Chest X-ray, AP view. Patient: 53 years old, sex M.
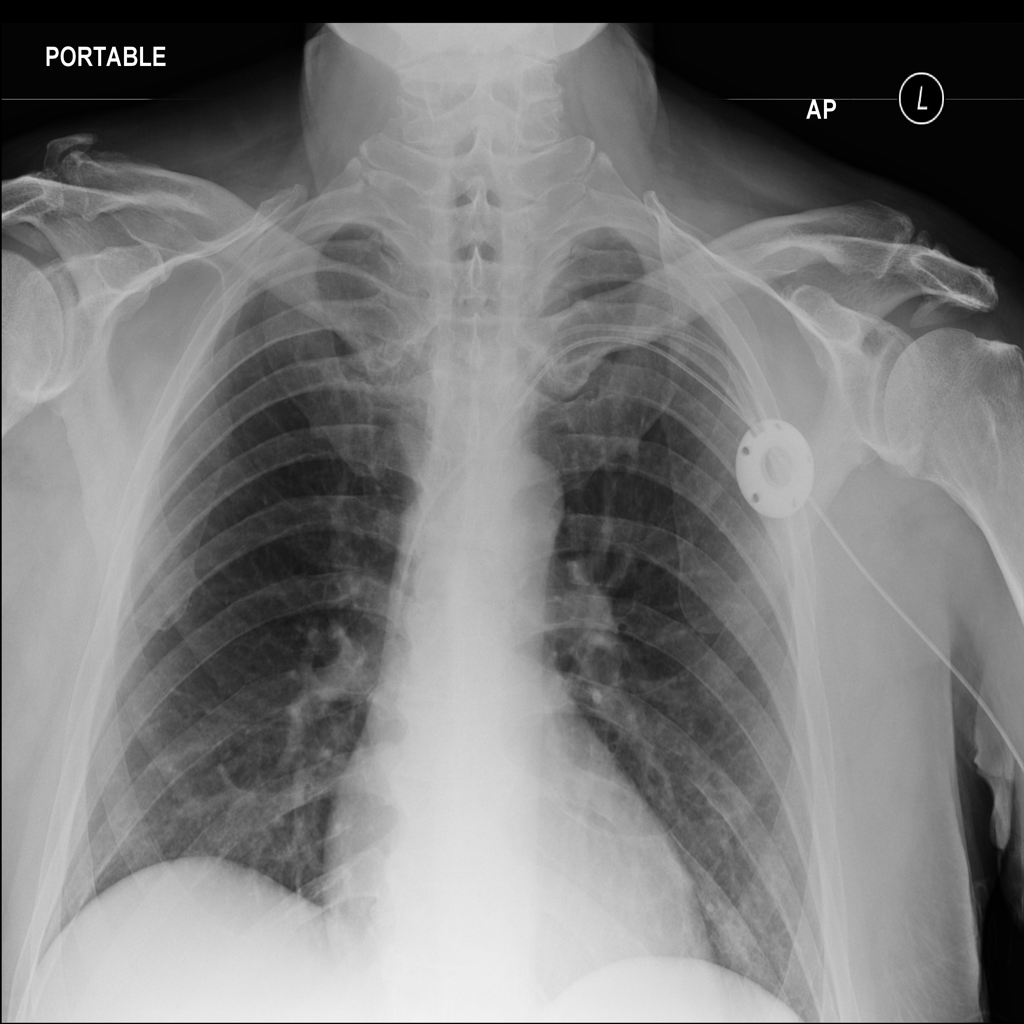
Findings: No Finding